Question: I want to Create dynamically, custom Tooltips like <URL> from code Behind, this is what I 've got so far.
'''
public void printSubjects()
{
SqlConnection con = new System.Data.SqlClient.SqlConnection();
con.ConnectionString = ConfigurationManager.ConnectionStrings["beta"].ConnectionString;
SqlDataAdapter da = new SqlDataAdapter("select SUBJECT_ID,X_COOR,Y_COOR from M_SUBJECT WHERE TERRITORY_ID =" + Convert.ToInt32(ddMaps.SelectedItem.Value) + " AND X_COOR !='" + 0 + "'", con);
DataSet ds = new DataSet();
da.Fill(ds, "SubjectLinked");
points = new Button[ds.Tables[0].Rows.Count];
for (int i = 0; i < ds.Tables[0].Rows.Count; i++ )
{
points[i] = new Button();
points[i].CssClass = "fixPoint";
points[i].Style.Add("top", ds.Tables[0].Rows[i]["Y_COOR"].ToString() + "px");
points[i].Style.Add("left", ds.Tables[0].Rows[i]["X_COOR"].ToString() + "px");
SqlDataAdapter daII = new SqlDataAdapter("select USER_NAME from I_SUBJECT WHERE ID =" + Convert.ToInt32(ds.Tables[0].Rows[i]["SUBJECT_ID"].ToString()) + "", con);
DataSet dsII = new DataSet();
daII.Fill(dsII, "SubjectName");
points[i].ToolTip = dsII.Tables[0].Rows[0]["USER_NAME"].ToString();
points[i].Click += new EventHandler(deleteLink_Click);
myID.Controls.Add(points[i]);
}
}
'''
And this is the result
How to implement jquery qtip or ajax hover menu or anything else in order to add Subject Image and Other Subject Info inside each Tooltip from Code behind..?
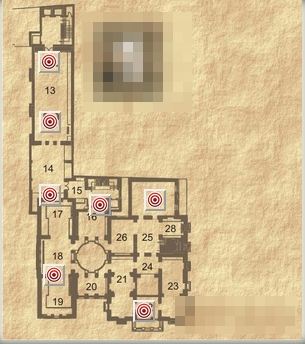
Answer: Finally I ended up using <URL> and then I passed it to the AspNetToolTip and that did the trick.
I didn't bother with any Javascript or Html code, all the code was written in C#.